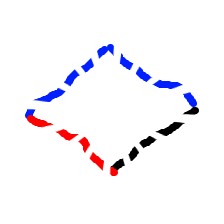
Shape: rhombus